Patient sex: M
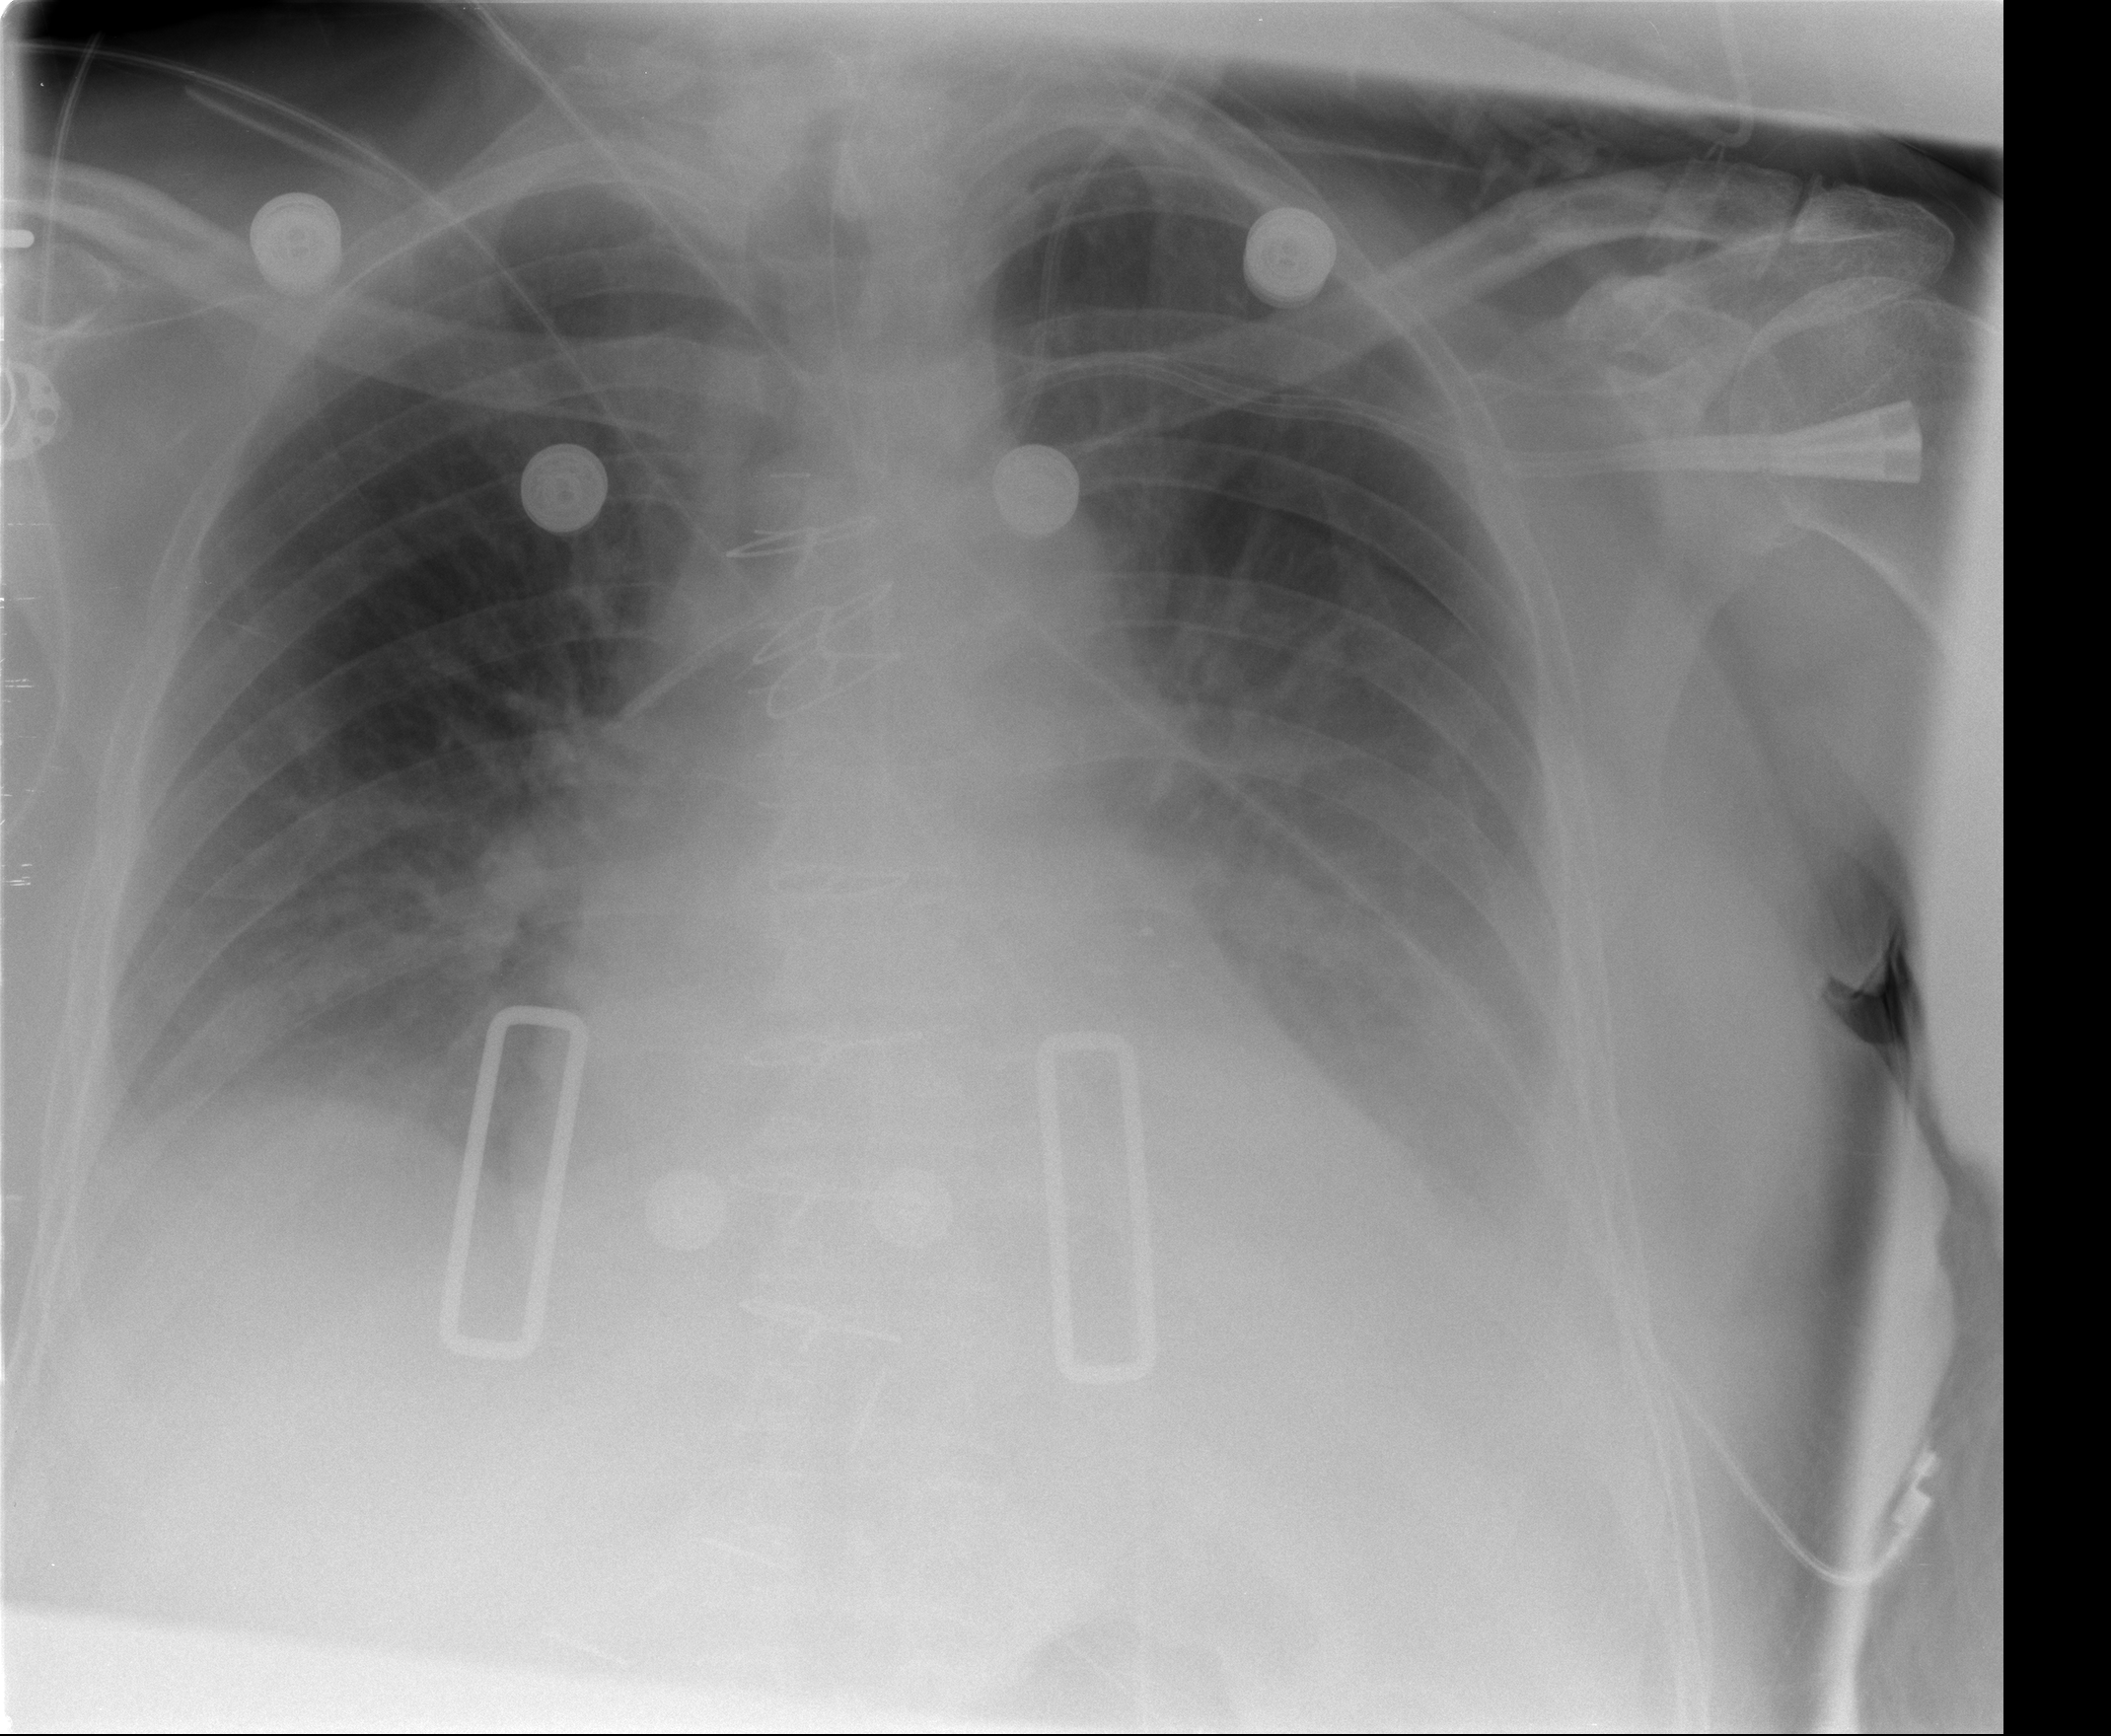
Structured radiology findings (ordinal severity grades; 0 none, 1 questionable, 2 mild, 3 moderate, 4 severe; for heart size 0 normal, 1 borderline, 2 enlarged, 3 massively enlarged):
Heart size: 2
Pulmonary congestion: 2
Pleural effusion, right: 2
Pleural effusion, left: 2
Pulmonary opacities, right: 0
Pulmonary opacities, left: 0
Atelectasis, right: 2
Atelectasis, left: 2